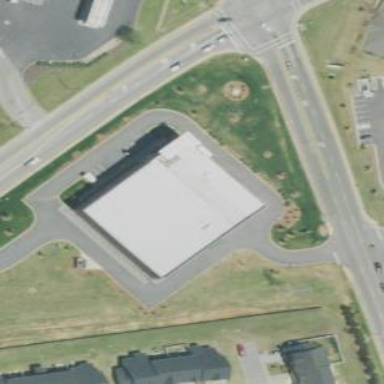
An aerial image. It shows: Building used for storage rental.